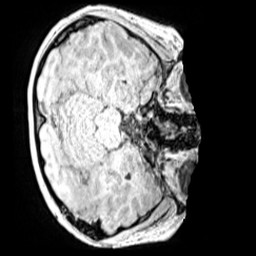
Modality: MP2RAGE
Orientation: axial
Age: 12
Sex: male
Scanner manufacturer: siemens
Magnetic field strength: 3 T
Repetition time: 4 s
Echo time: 0.00299 s